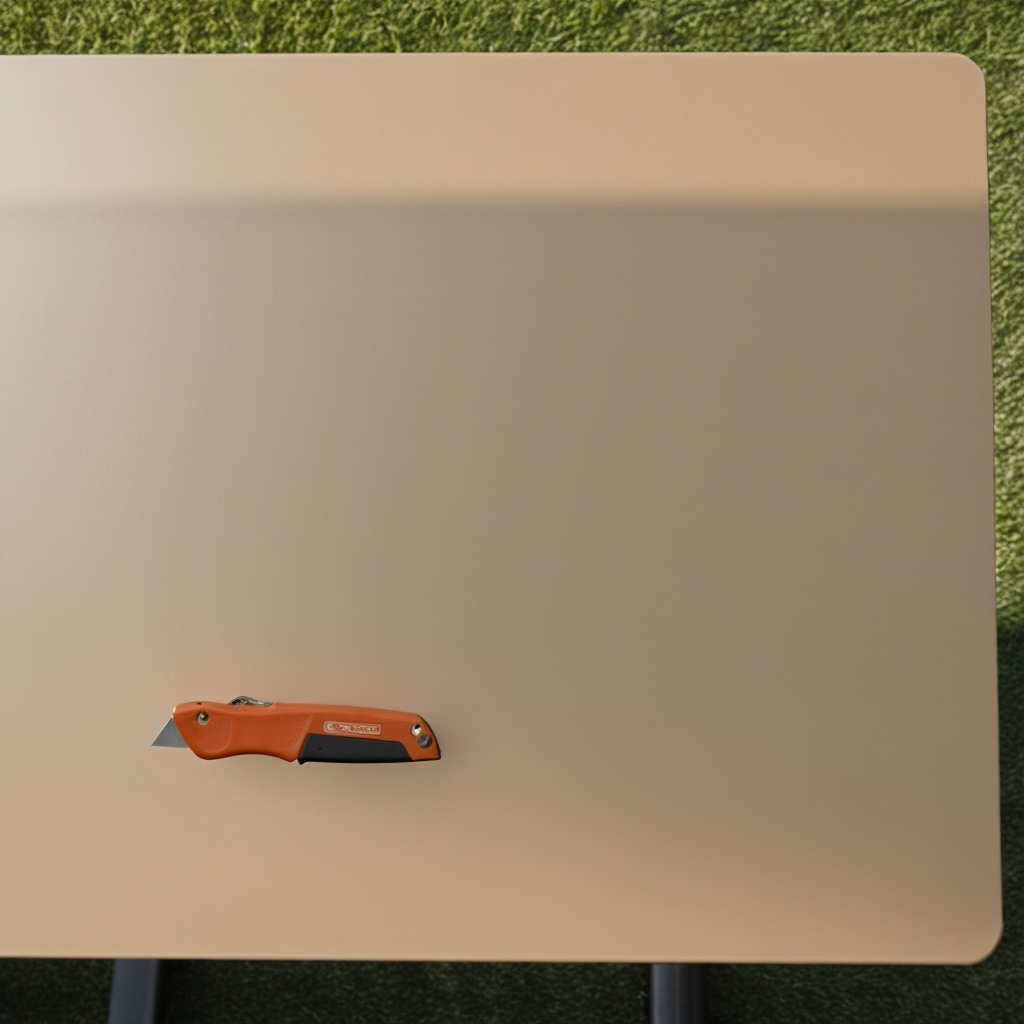
A utility knife lying on a table in a temporary outdoor tool station.